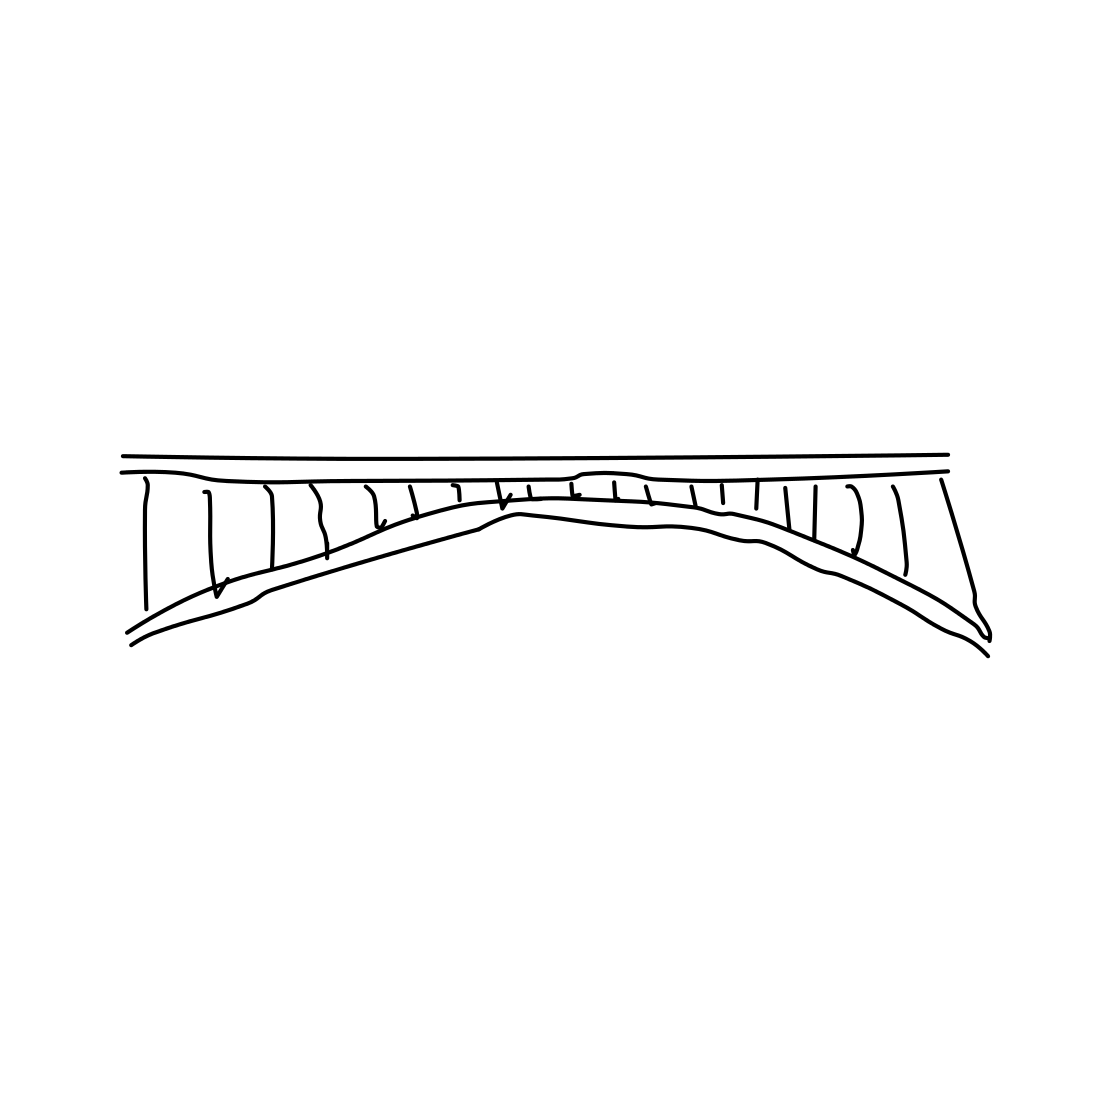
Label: bridge